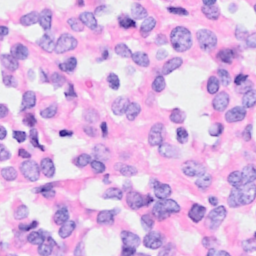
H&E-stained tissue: Breast